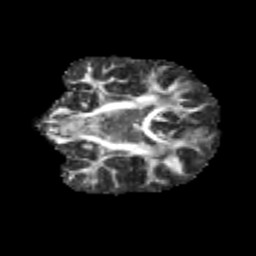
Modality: FA
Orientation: coronal
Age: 11
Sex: male
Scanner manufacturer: siemens
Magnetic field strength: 3 T
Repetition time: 3.8 s
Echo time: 0.07 s